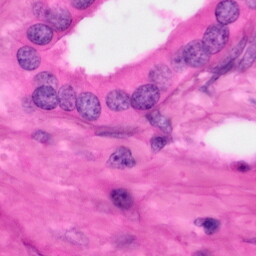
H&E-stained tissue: Pancreatic